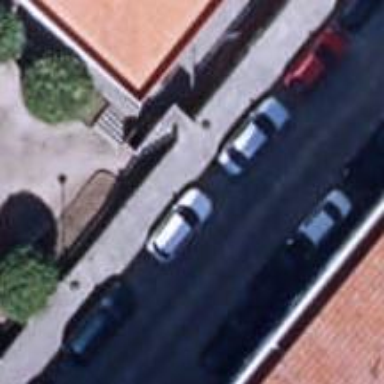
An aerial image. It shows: Residential road with sidewalks on both sides. Parking is parallel on both sides of the road.